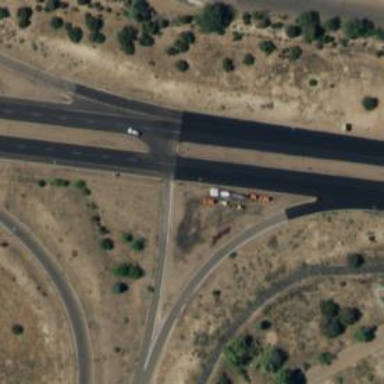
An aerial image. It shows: Primary link highway with asphalt surface.